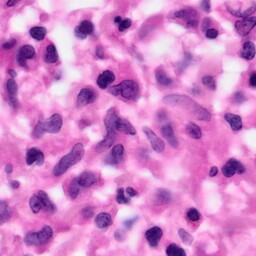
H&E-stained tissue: Pancreatic